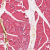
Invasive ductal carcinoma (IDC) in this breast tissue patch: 0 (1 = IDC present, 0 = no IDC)